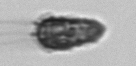
Label: Syracosphaera_pulchra